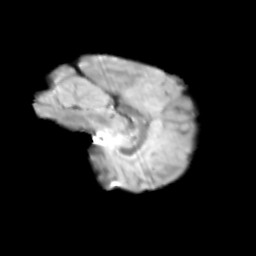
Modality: T2w
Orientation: sagittal
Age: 12
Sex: female
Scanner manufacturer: siemens
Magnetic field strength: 3 T
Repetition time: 3.8 s
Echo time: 0.07 s